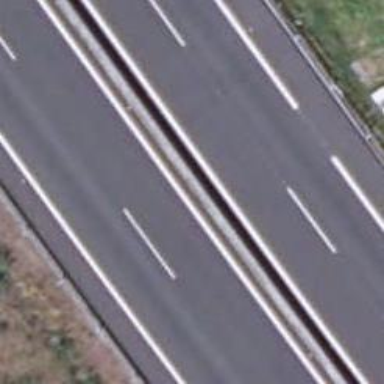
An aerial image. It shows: Asphalt motorway.